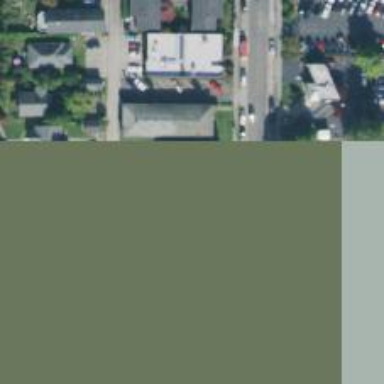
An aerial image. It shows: Clinic.